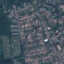
Label: Residential